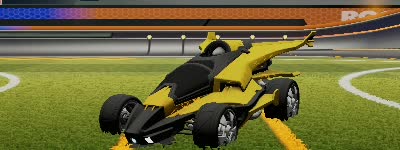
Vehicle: aftershock